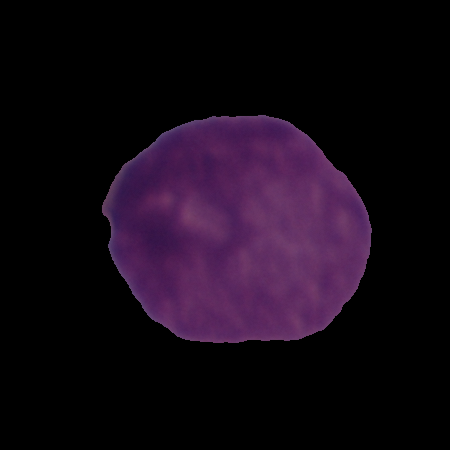
Label: cancer